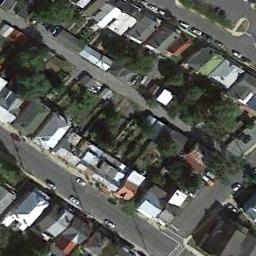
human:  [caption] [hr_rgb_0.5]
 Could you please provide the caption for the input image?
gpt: There are many houses and almost no vacant land .

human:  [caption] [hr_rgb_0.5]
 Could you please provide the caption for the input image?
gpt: The dense residential is next to the road with some cars .

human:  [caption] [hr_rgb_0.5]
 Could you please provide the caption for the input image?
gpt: A dense residential area has lots of trees and houses arranged neatly while some roads go through the residential area .

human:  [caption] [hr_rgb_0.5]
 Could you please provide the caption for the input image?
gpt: There are many roads and neatly arranged houses and trees in densely populated areas .

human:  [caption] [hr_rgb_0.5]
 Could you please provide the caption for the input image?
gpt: There are some white buildings and gray buildings on dense residential area .